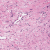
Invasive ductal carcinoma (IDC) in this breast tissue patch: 1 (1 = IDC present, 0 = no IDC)